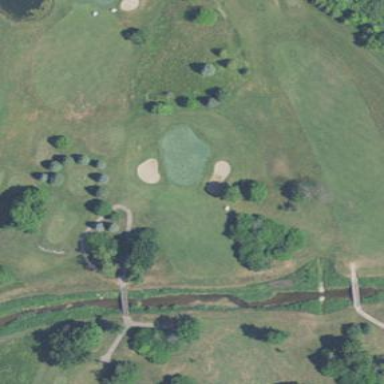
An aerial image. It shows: Rough golf area on lush grassland.